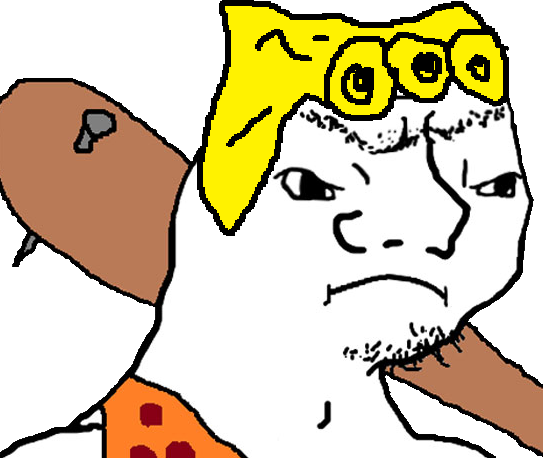
Label: 5_Grug